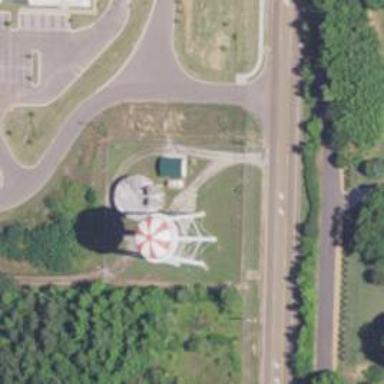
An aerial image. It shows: Water tower that is man-made.